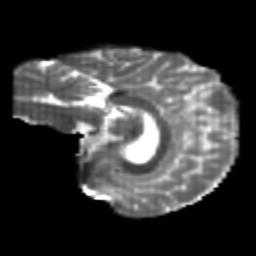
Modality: T2w
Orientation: sagittal
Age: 26
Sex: female
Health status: healthy
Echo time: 0.074 s